Interaction volume radius: 10 \u00c5
Interaction volume height: 10 \u00c5
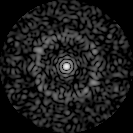
Disorder parameter: 0.8426